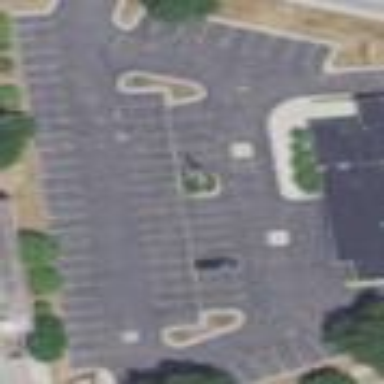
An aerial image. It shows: Parking area.